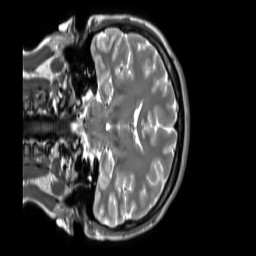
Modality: T2w
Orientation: coronal
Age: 38
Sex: female
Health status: ill
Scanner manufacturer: siemens
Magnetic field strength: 3 T
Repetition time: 2.8 s
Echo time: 0.326 s